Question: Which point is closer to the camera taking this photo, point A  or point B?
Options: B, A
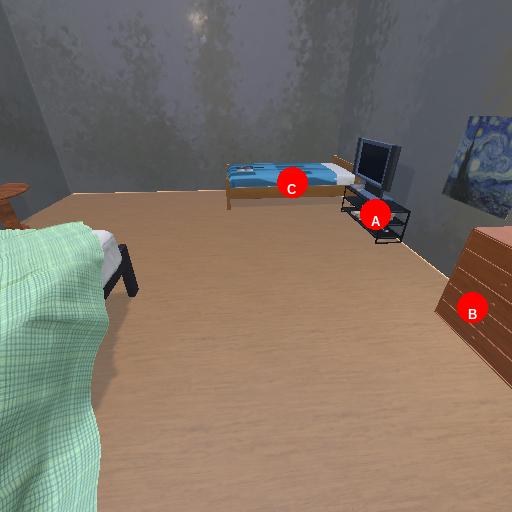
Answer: B